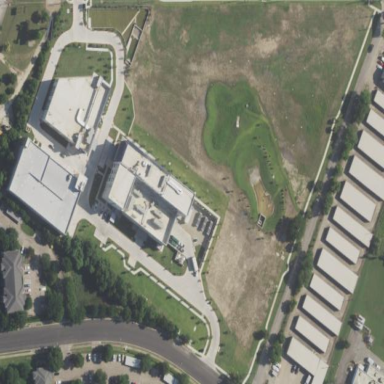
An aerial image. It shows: Hospital providing healthcare services.